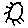
Label: sun